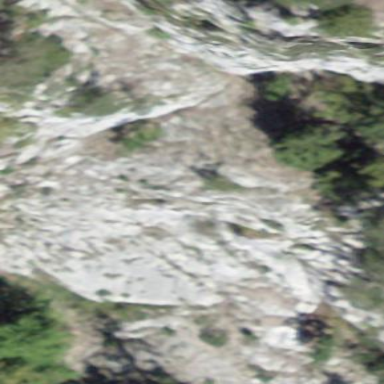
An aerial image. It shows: Landscape of bare rock.